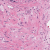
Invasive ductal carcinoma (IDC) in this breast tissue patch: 1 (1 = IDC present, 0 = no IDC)